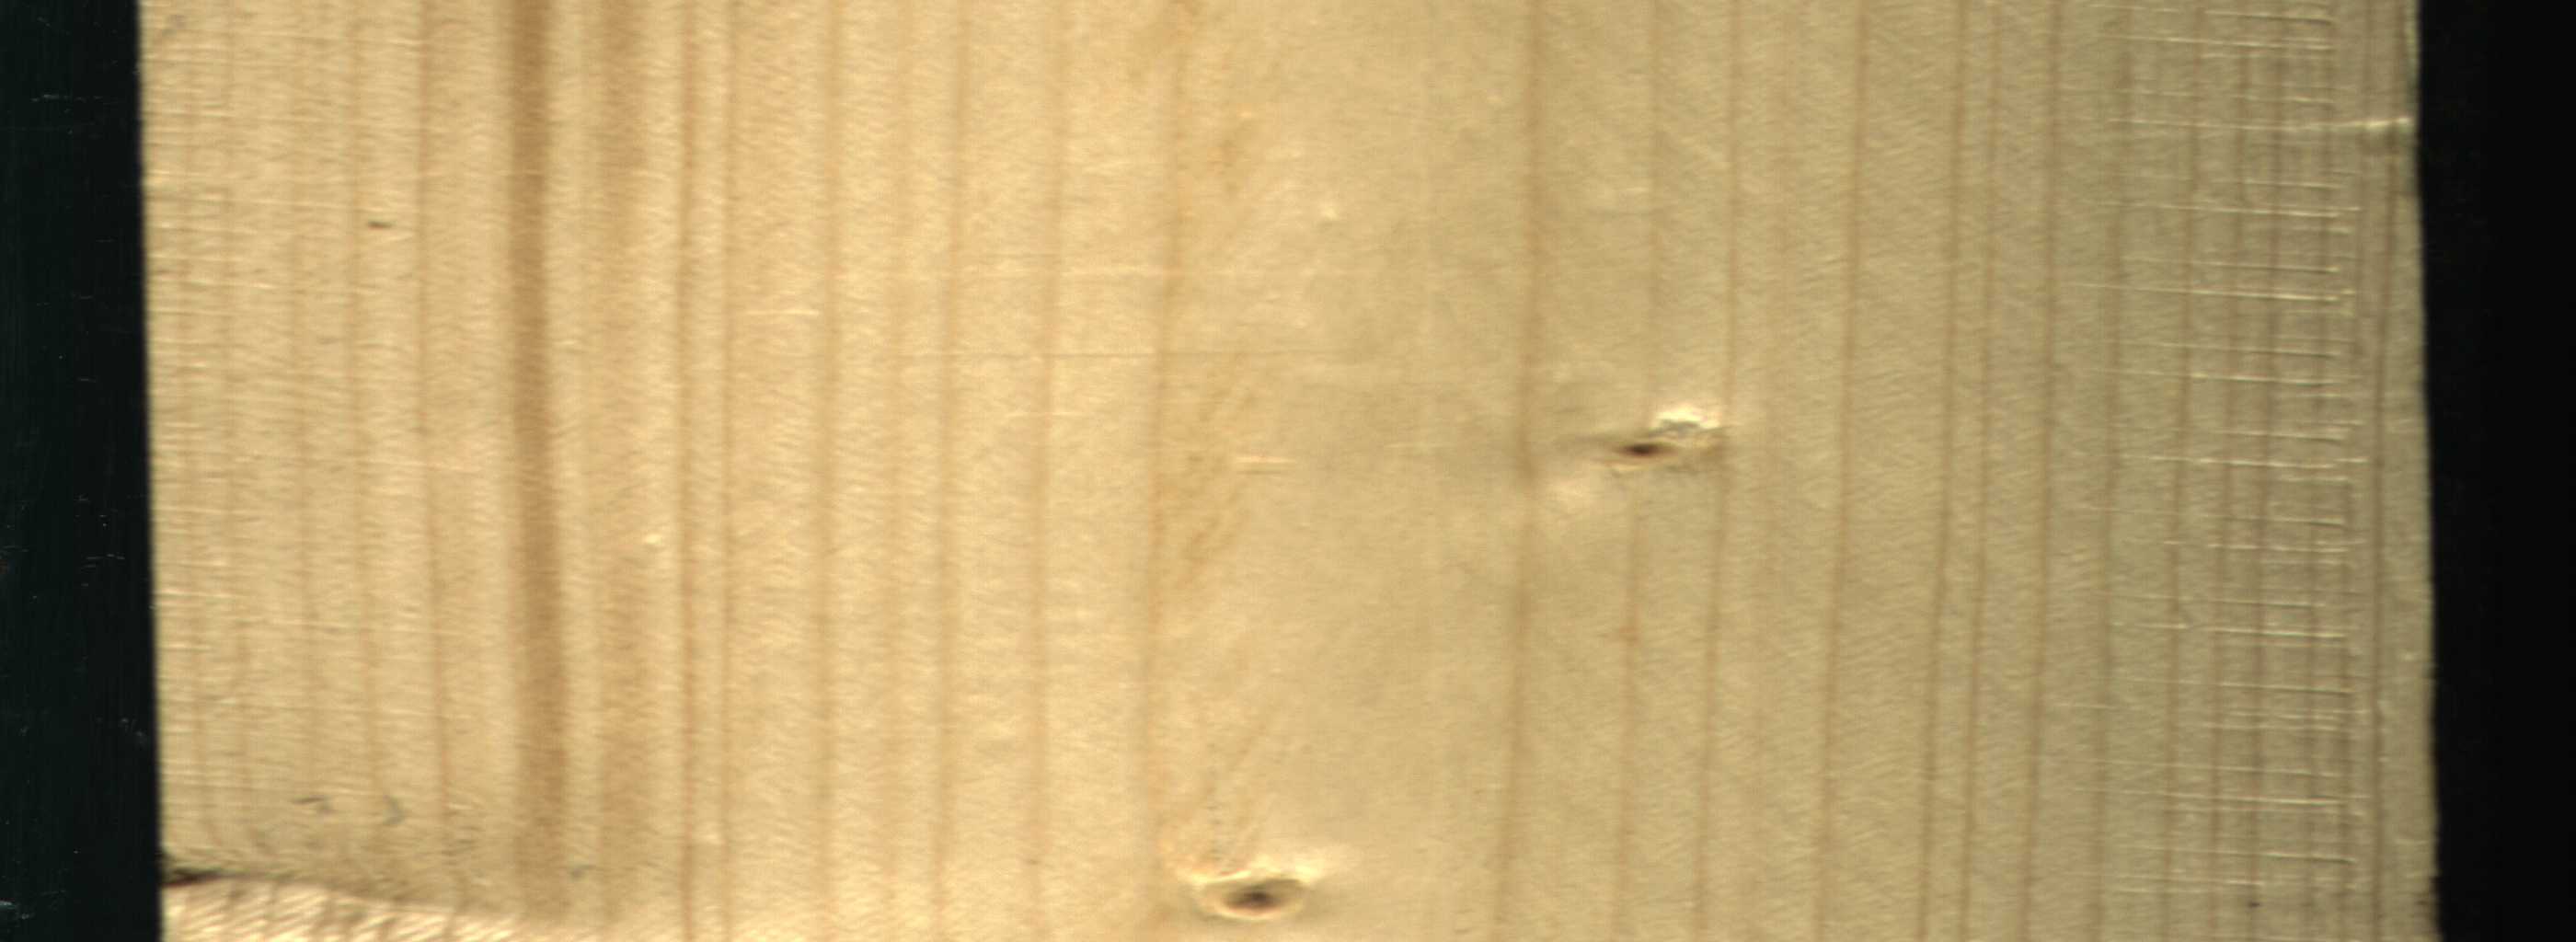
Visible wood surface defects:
Live_Knot
Live_Knot